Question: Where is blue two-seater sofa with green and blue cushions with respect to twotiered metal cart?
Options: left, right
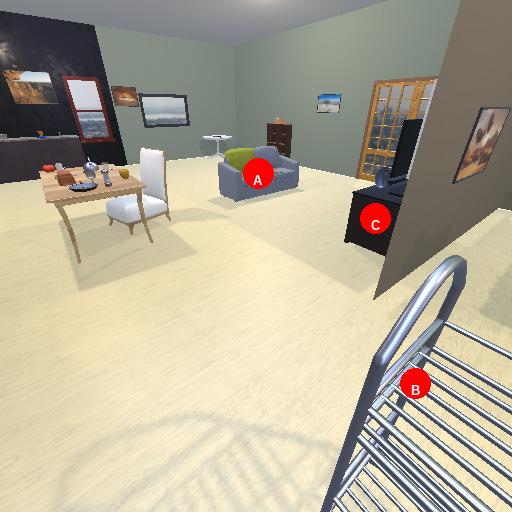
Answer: left